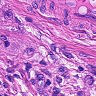
Metastatic tissue present: yes